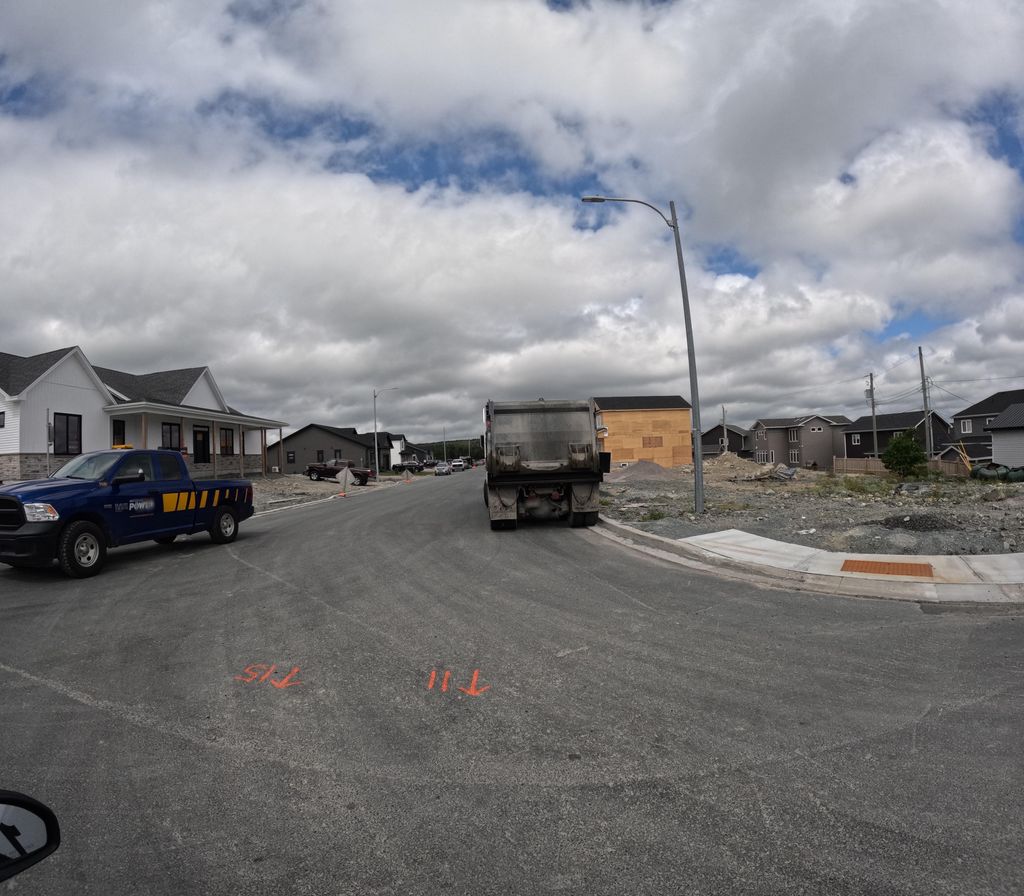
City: st_johns